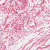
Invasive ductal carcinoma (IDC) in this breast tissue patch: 0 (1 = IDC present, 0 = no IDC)